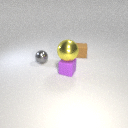
large yellow metal sphere above small purple rubber cube